Question:
Hello, i'm trying to take detailed information from the database, i create a simple database, and i display the Grocery attribute fruit in a table view for example:
Apple
Grapes
Strawberry
Melon
...
if i click on the apple row for example,i want retrieve the details information for that object: so i want see only the the fruitName grouped for fruitID, for example there are a lot of apple fruit type, and every type have a id...so i want see only the apple Type for a ID, i hope i'm explain well the problem.
i found only this method:
'''
- (NSArray *)sortFruit {
NSSortDescriptor *sortLastNameDescriptor = [[NSSortDescriptor alloc] initWithKey:@"fruitID" ascending:YES];
NSArray *sortDescriptors = [NSArray arrayWithObjects:sortLastNameDescriptor, nil];
return [[[fruit valueForKey:@"detailes"] allObjects] sortedArrayUsingDescriptors:sortDescriptors];
}
'''
but in this way i can only take all detail for that fruit, and sorted by fruitID, but i can't choose a value...so i can't see only a specific fruitID group...
Thank you very much for the answer, ok now in this way:
'''
NSPredicate *predicate = [NSPredicate
predicateWithFormat:@"%K == %@",
@"fruitID", [NSNumber numberWithInt:0]];
NSArray *arrayfiletered = [[self sortEpisode] filteredArrayUsingPredicate:predicate];
'''
i can retrieve the info for a specific fruitID, but there is a way to see how many different fruitID there are for that fruit?
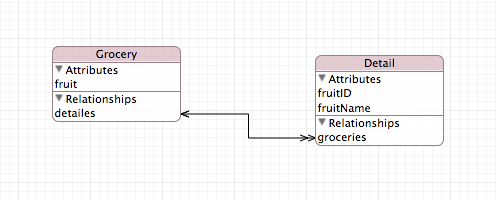
Answer: The answer you want is in the NSPredicate class. See specifically the function <URL> is an article about how to use predicates.